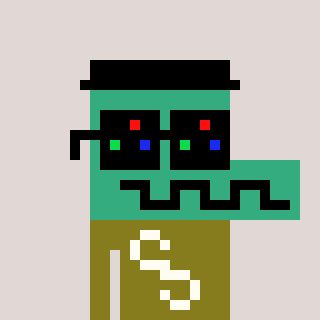
a pixel art character with square black sunglasses, a crocodile-shaped head and a gunk-colored body on a warm background